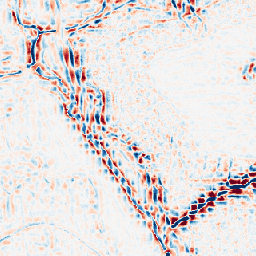
Category: wavelet
Decomposition family: wavelet_reverse_biorthogonal
Decomposition parameters: wavelet: rbio5.5
level: 3
Upsampling method: nearest
Upsampling parameters: scale: 8
Upsampling scale: 8